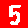
Digit: 5